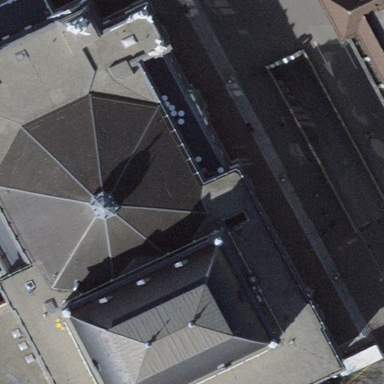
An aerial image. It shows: There is theatre building.